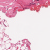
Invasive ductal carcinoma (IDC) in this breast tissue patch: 0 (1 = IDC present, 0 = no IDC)